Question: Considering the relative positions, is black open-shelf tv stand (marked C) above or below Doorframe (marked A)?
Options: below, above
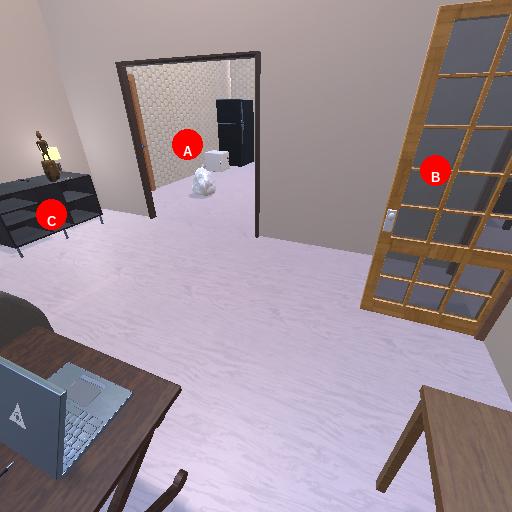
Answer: below